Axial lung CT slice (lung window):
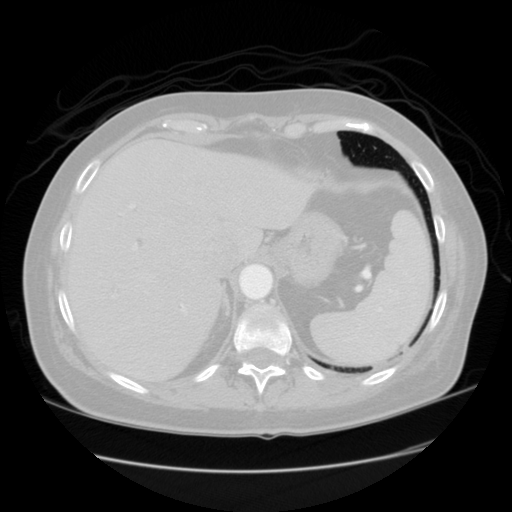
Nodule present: no